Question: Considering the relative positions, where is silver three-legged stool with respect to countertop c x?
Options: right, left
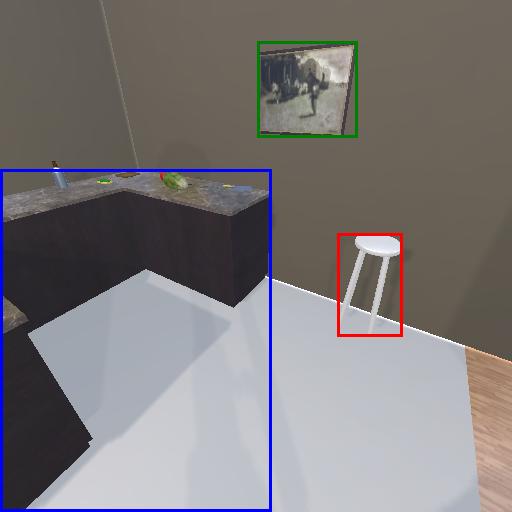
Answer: right